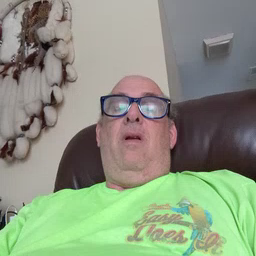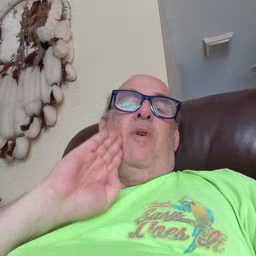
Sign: brown